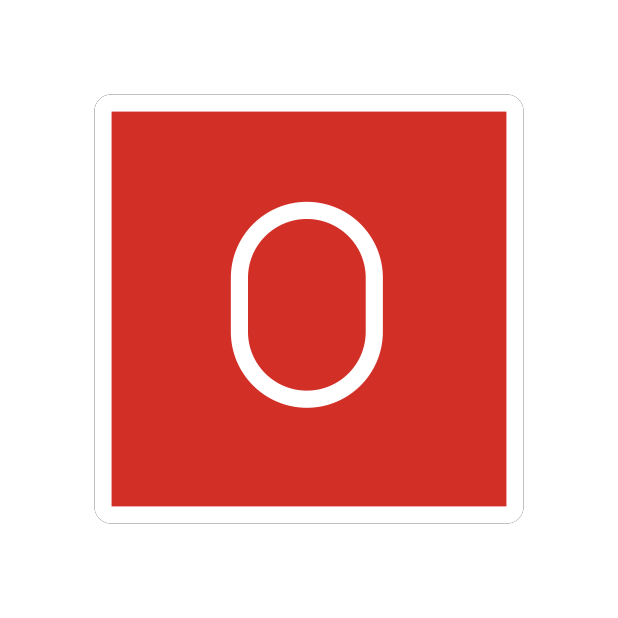
O button (blood type)